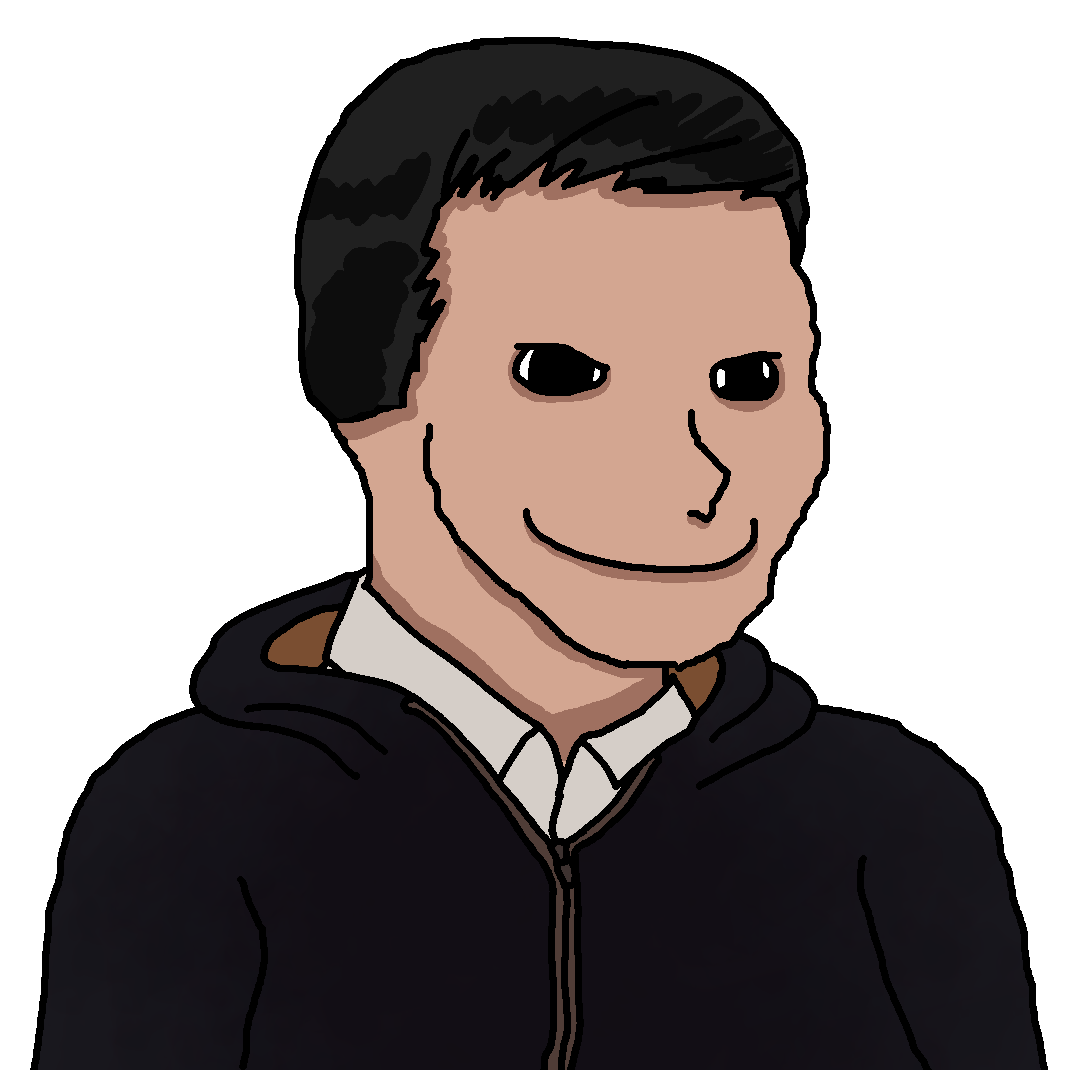
Label: 5_Oomer